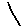
Label: line